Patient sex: M
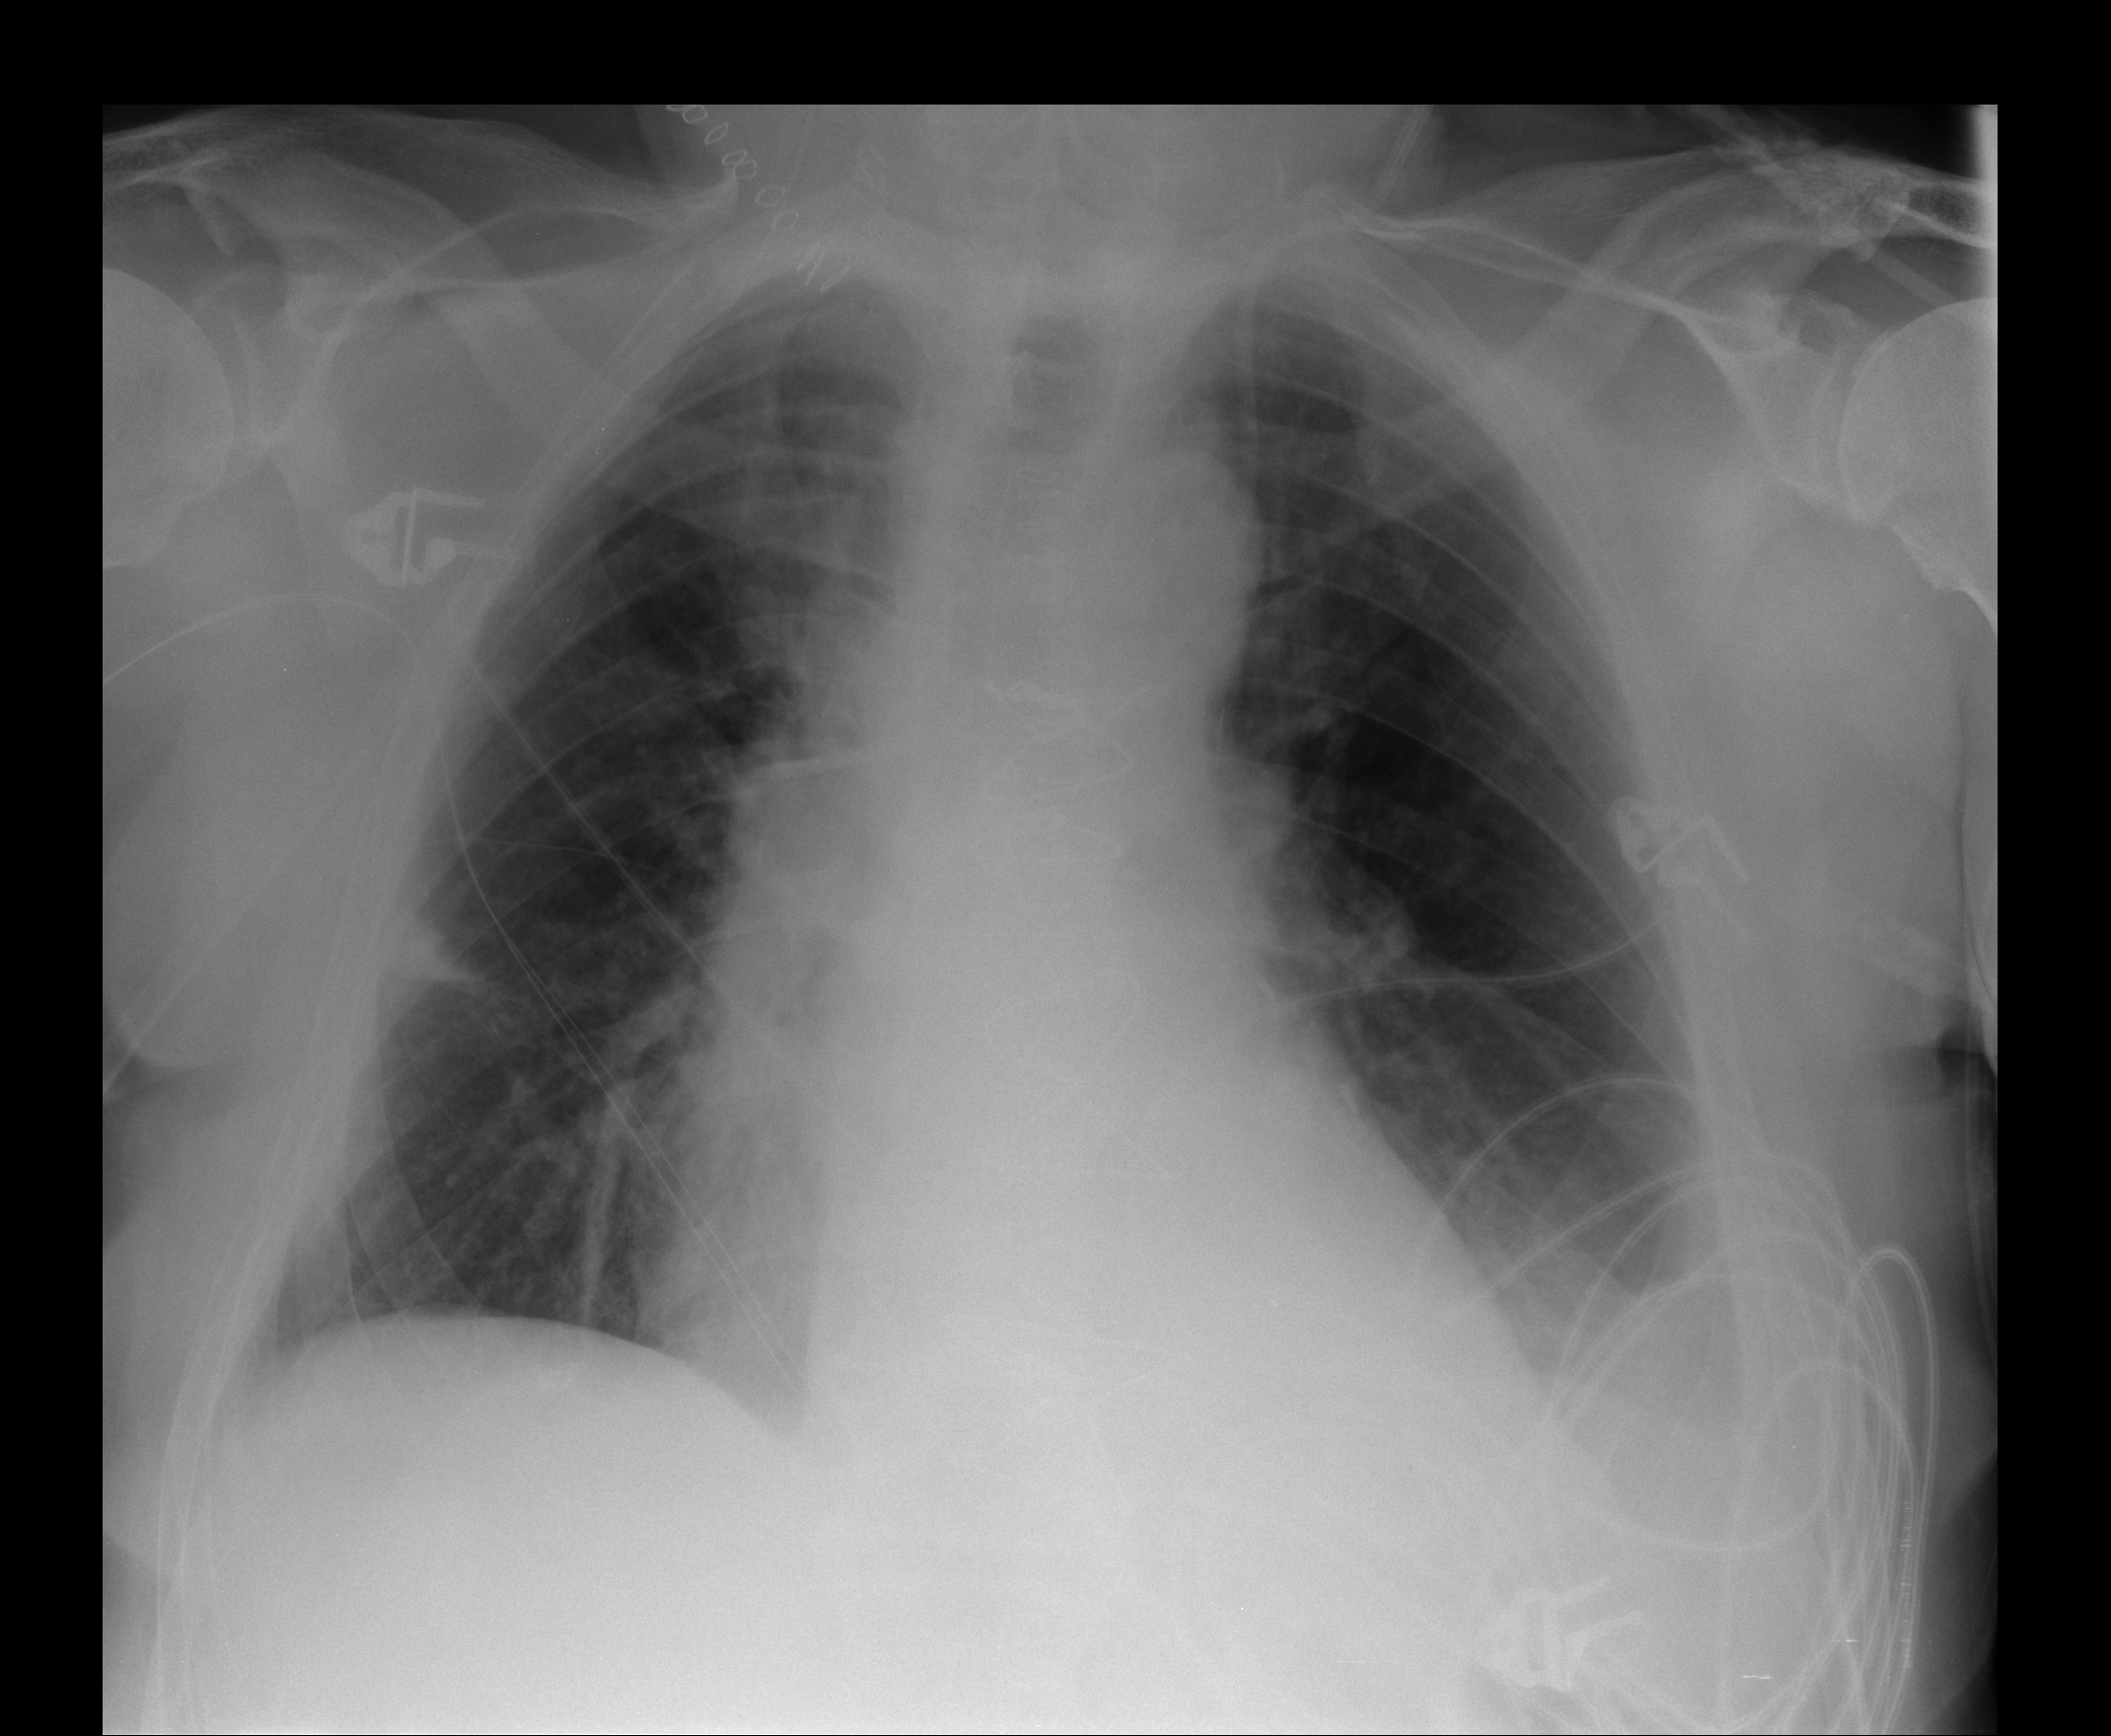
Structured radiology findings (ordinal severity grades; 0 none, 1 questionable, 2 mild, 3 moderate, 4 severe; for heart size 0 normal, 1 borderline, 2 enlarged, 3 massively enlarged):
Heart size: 2
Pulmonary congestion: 2
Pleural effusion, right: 0
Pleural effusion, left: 1
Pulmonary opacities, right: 0
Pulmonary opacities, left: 0
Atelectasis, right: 1
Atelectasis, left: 2